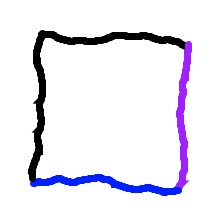
Shape: square